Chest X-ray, PA view. Patient: 57 years old, sex F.
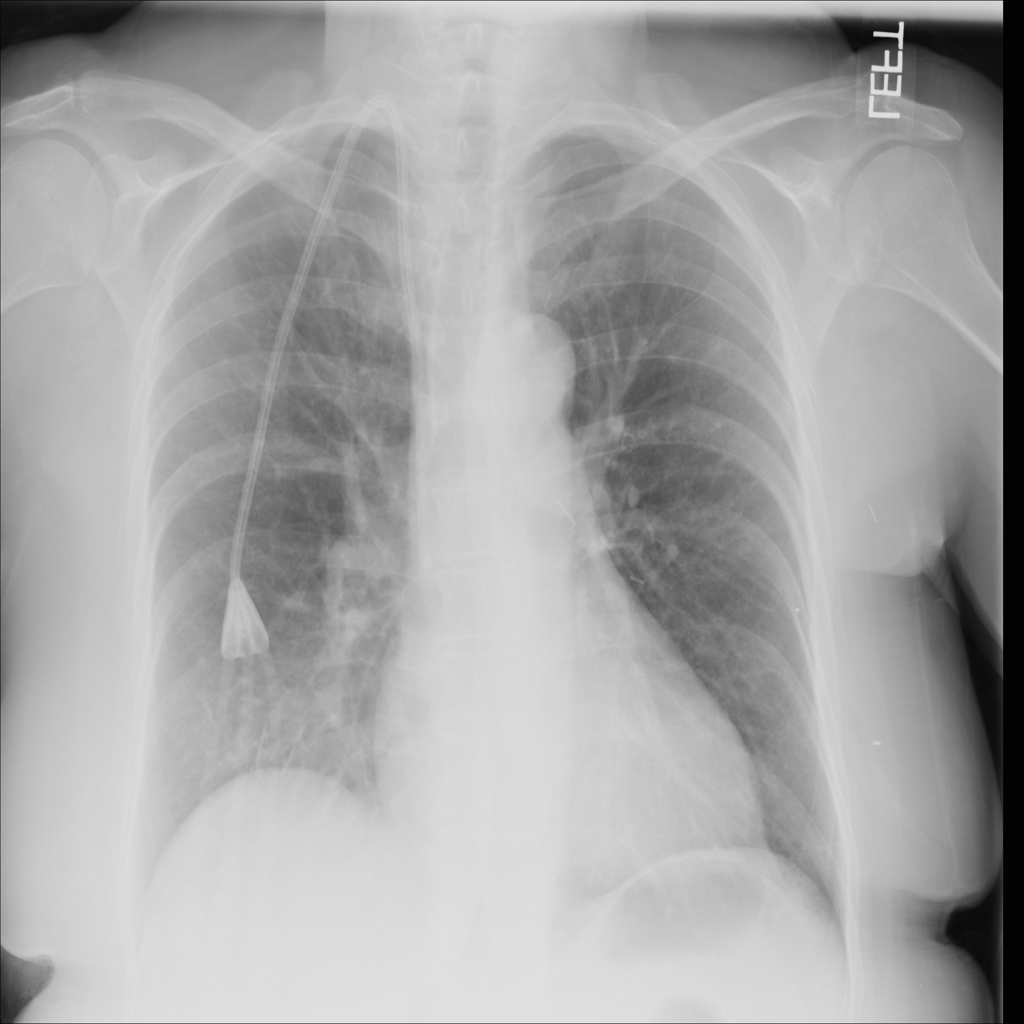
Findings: No Finding